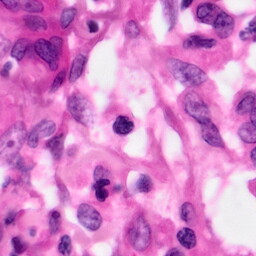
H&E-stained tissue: Pancreatic